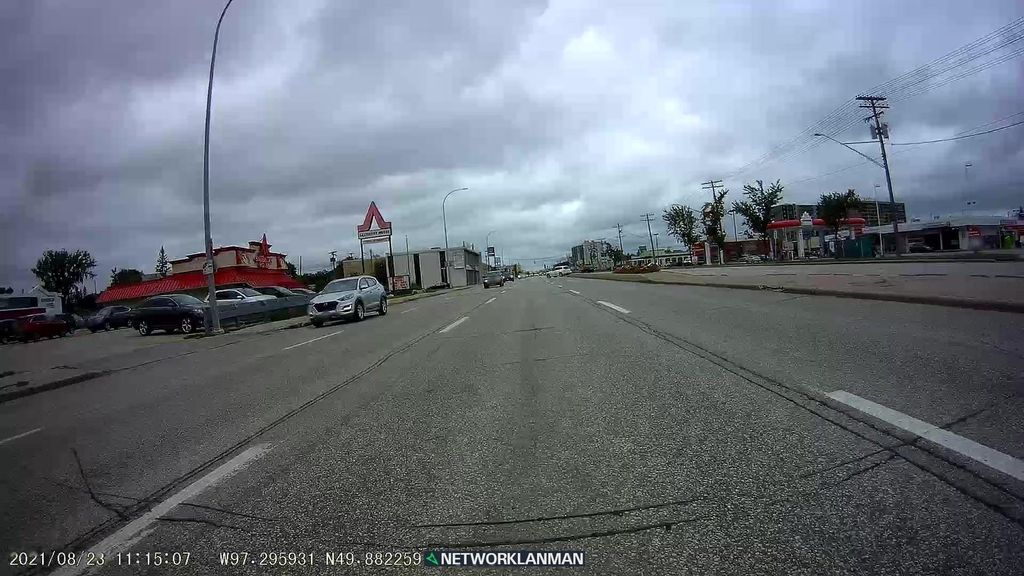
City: winnipeg